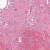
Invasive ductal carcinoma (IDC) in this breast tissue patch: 0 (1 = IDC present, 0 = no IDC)